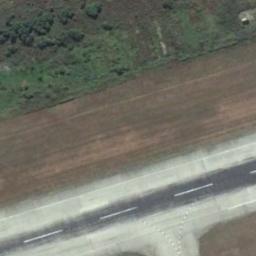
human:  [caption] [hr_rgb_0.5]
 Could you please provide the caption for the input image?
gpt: There is a green lawn next to the runway, And there are white dashes on the runway .

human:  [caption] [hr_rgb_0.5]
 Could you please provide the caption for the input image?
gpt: The runway is on the bare land next to the grass .

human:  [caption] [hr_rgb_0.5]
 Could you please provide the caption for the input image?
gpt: The runway with some center line markings is next to a grass .

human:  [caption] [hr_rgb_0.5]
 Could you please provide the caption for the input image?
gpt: The grass is on either side of the runway .

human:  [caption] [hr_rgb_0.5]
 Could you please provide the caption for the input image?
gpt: There are green meadows and bare land beside the runway .